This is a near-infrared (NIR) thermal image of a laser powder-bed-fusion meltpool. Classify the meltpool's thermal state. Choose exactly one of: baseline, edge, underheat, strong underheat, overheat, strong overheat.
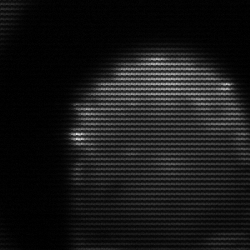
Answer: edge